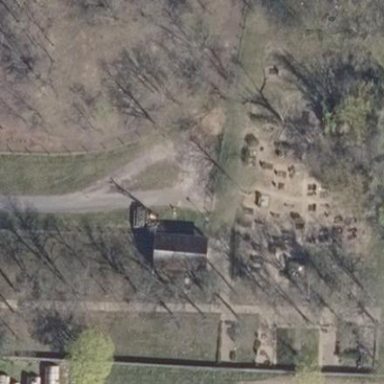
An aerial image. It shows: Cemetery.